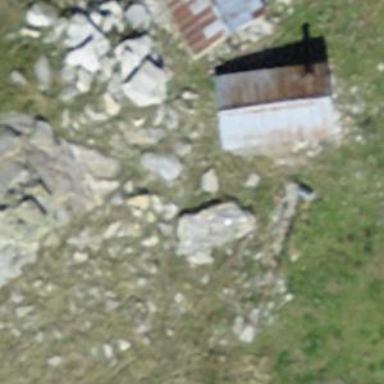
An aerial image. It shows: Shelter.